Interaction volume radius: 5 \u00c5
Interaction volume height: 10 \u00c5
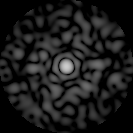
Disorder parameter: 0.7719